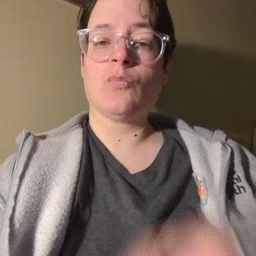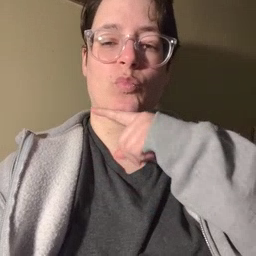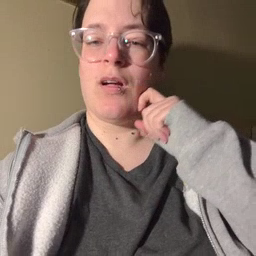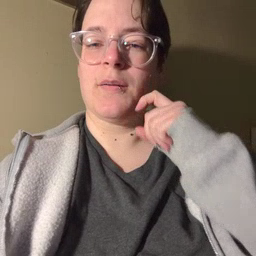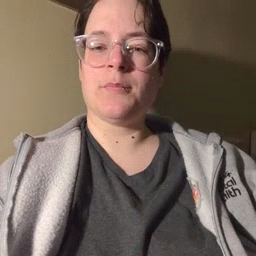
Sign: dry